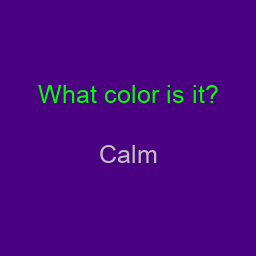
Color: silver
Background color: indigo
Question text color: lime